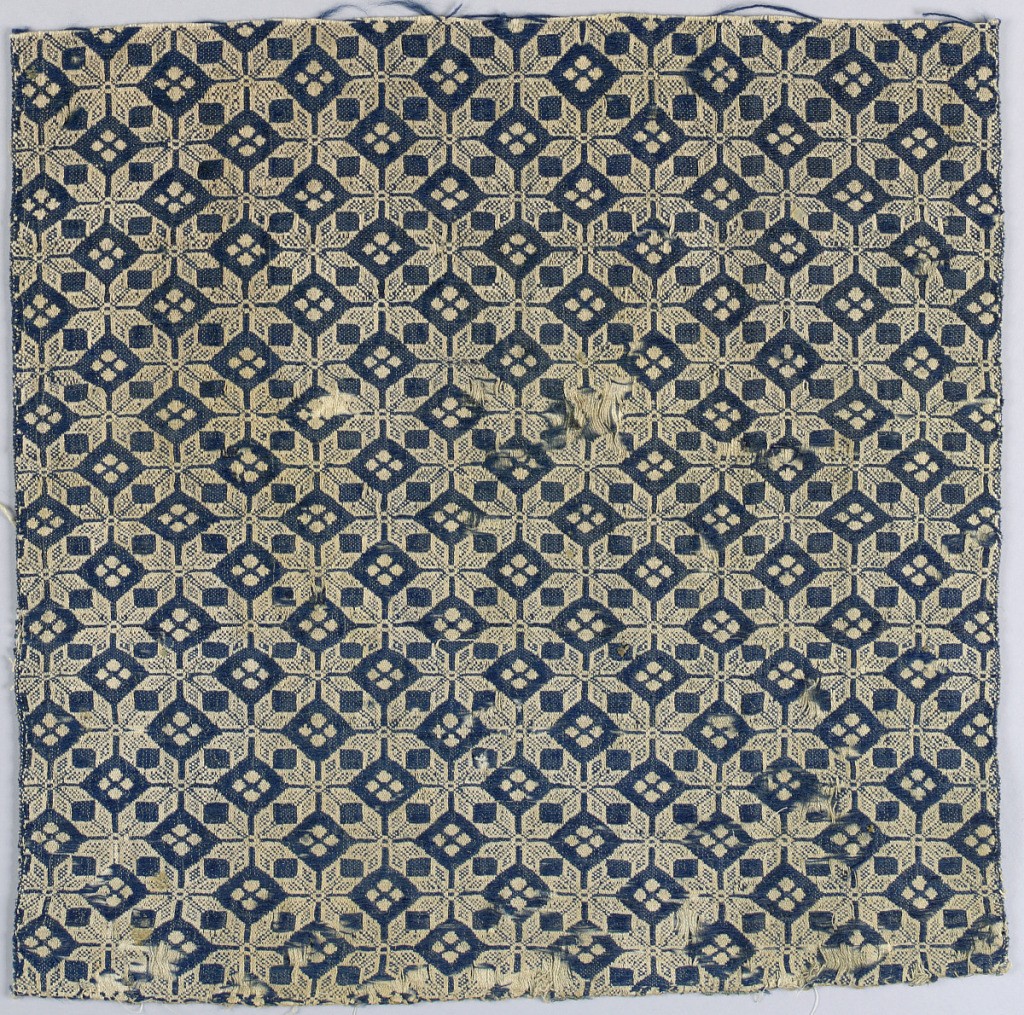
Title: Fragment
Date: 17th century
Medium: linen, silk, wool Technique: warp-faced plain weave patterned by weft faced plain weave
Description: Small scale design of eight-pointed stars and lozenges in blue and white.